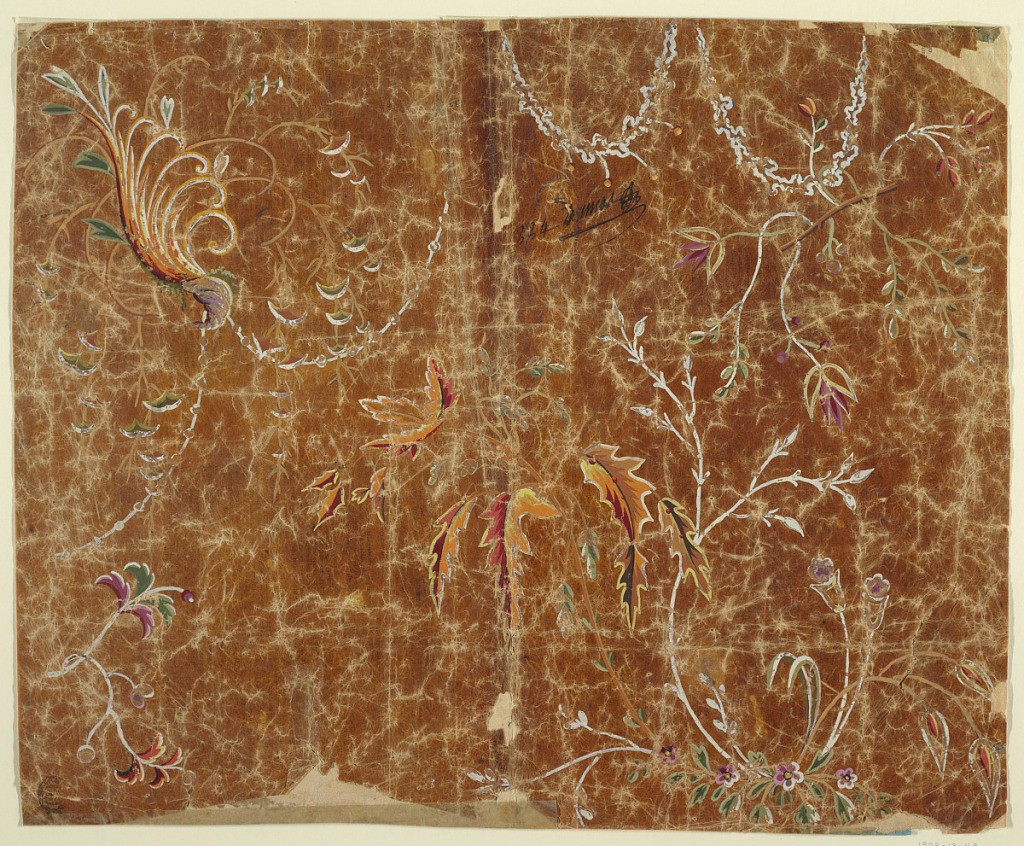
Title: Design for a Woven Fabric
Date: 1825–1850
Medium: Brush and gouache, brush and black paint on oily tracing paper
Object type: Drawing
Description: Top row, at left: a flower bunch rising from a small shell, the point of which serves as support of chain festoons. At right, two ribbon festoons and a flower bough. Bottom row, at left: a small flower bough; at right: a big fantastical plant. The decoartion is intended to be repeated in opposite direction in alternate horizontal units.